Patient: sex M, age 72
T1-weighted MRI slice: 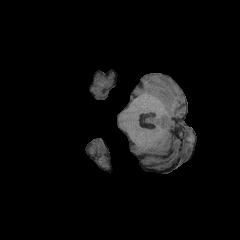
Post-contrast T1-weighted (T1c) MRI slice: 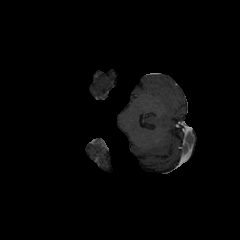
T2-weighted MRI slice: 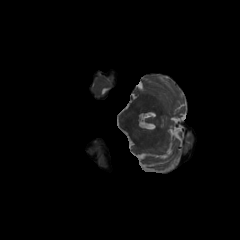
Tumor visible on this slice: no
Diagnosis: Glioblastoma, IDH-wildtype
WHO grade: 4